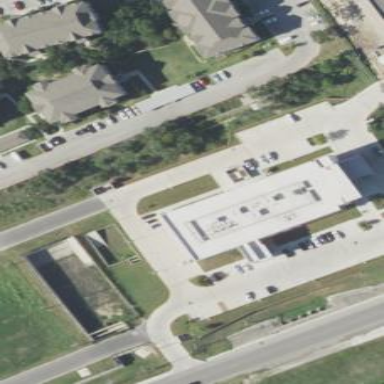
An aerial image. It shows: Healthcare clinic is depicted in the image.